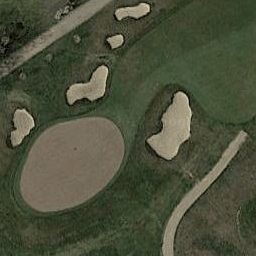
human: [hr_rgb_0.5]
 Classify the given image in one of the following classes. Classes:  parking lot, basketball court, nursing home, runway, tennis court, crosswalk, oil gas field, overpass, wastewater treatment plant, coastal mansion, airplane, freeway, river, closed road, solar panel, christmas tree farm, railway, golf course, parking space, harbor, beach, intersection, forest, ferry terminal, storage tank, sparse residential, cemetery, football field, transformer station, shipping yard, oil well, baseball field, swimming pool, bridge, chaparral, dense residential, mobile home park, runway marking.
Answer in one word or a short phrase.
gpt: golf course